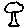
Label: tree